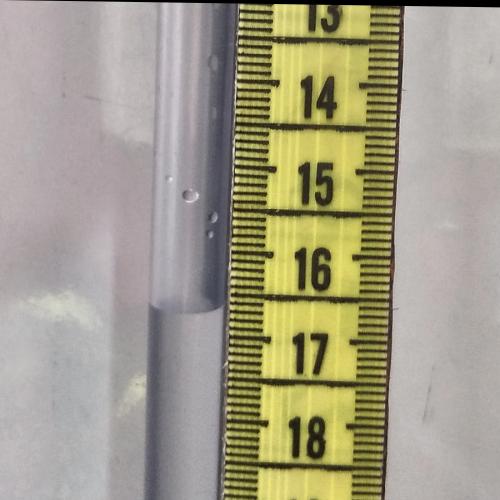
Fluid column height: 16.7 cm